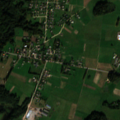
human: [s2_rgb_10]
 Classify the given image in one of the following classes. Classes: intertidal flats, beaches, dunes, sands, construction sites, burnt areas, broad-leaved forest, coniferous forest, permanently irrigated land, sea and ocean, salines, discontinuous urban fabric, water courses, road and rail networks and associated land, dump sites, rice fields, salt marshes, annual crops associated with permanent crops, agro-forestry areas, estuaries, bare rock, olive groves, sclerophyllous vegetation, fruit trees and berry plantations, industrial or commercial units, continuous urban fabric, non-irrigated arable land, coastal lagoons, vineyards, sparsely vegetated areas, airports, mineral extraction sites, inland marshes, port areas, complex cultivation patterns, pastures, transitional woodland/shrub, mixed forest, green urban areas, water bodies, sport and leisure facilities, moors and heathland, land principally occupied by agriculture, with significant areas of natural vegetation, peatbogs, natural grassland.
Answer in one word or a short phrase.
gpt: discontinuous urban fabric, pastures, land principally occupied by agriculture, with significant areas of natural vegetation, broad-leaved forest